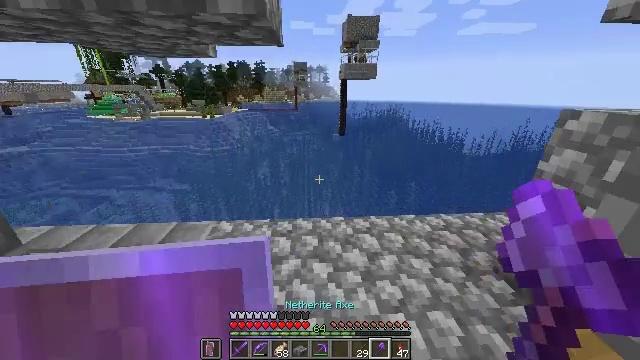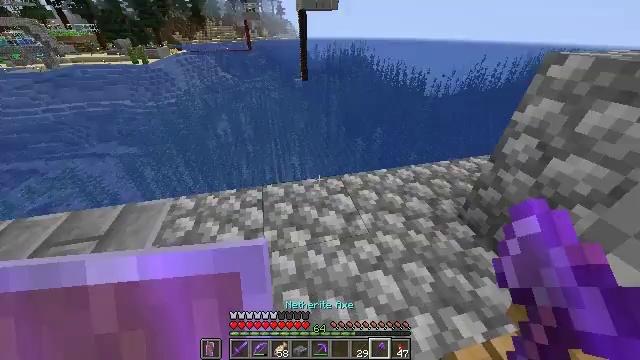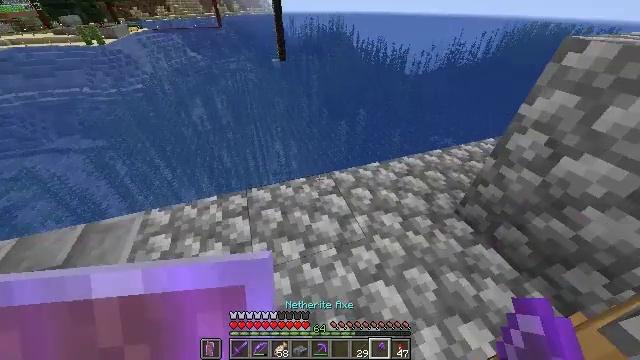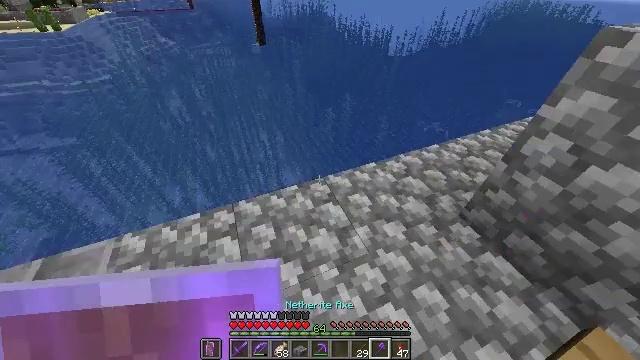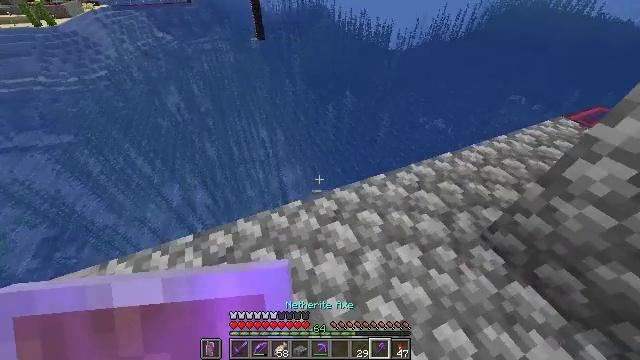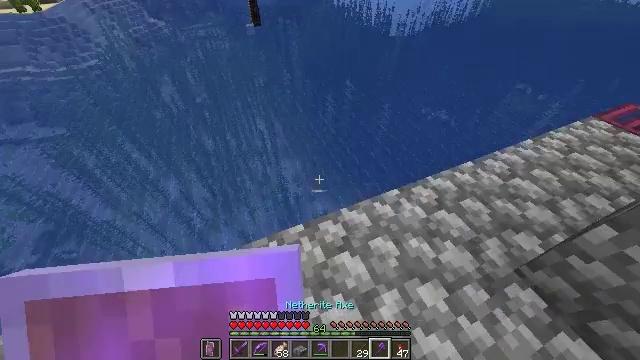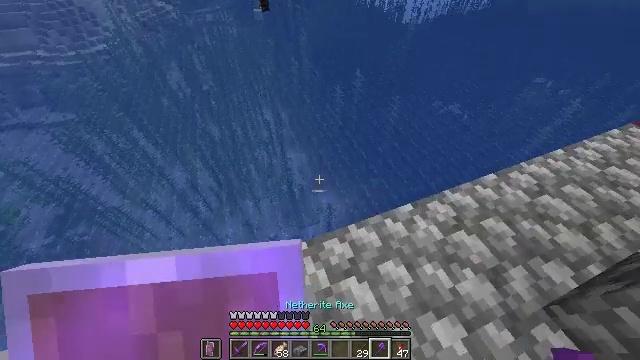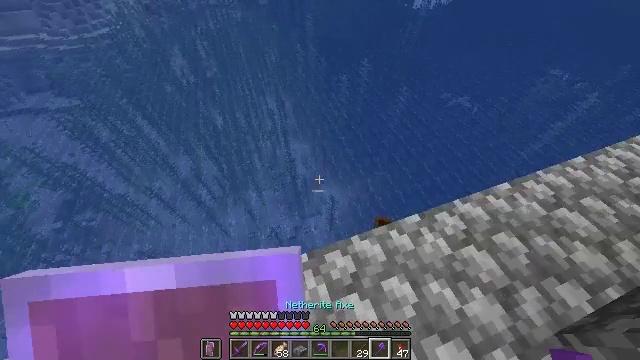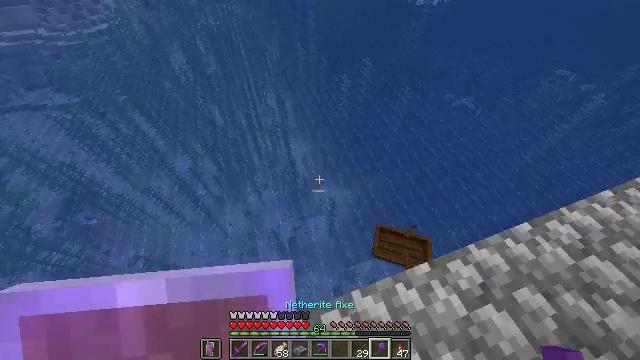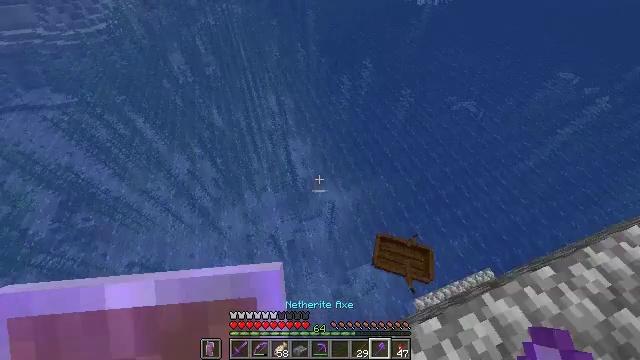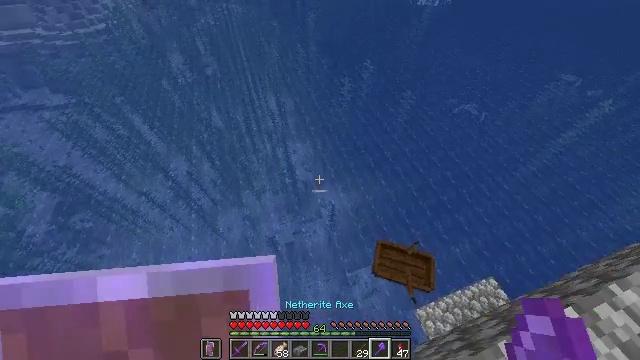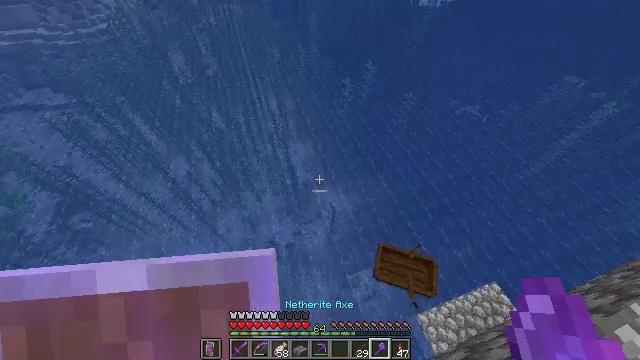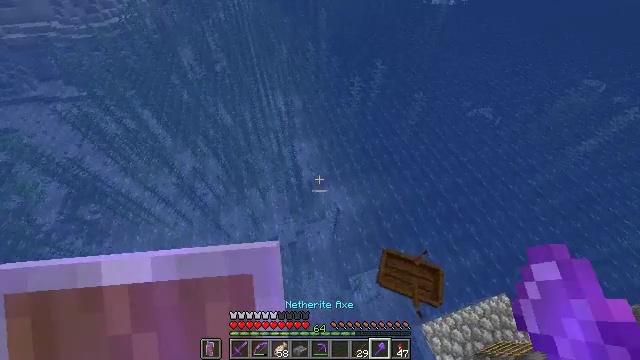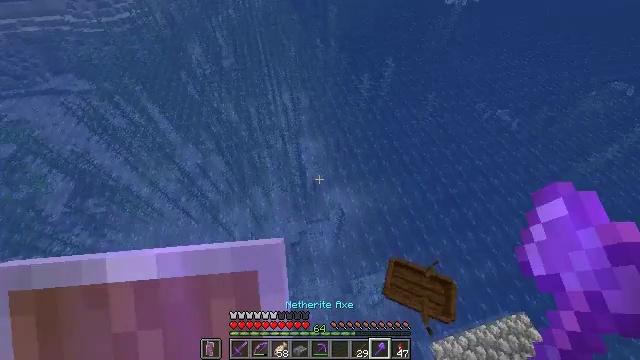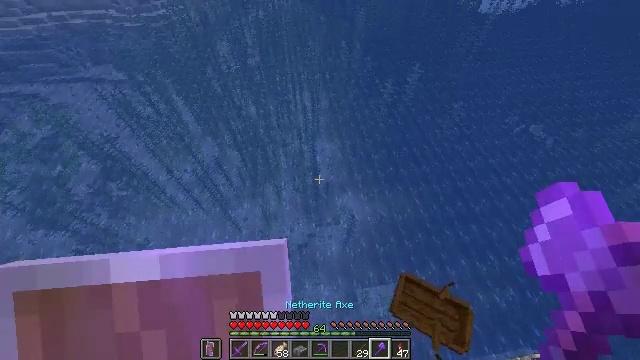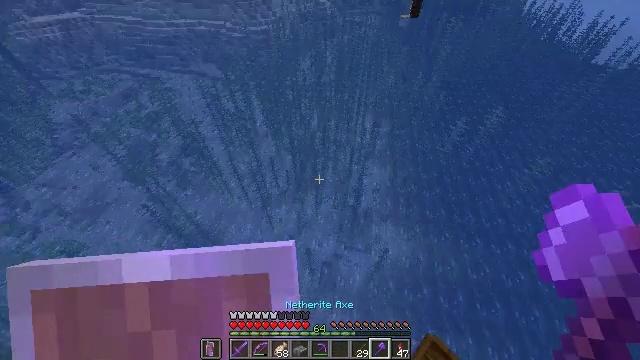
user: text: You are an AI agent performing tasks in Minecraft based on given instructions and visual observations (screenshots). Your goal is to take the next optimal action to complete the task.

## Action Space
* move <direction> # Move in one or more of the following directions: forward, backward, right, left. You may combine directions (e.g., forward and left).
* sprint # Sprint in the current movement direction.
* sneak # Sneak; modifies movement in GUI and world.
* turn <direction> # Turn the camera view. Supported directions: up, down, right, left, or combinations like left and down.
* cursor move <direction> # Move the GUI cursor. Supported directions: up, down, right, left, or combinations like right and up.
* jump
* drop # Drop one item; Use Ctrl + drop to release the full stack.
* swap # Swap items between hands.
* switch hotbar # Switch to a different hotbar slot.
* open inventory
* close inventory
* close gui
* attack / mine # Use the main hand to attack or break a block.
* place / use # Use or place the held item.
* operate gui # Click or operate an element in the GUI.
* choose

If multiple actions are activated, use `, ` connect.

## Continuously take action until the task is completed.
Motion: motion action
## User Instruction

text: Gather the blast furnace into your inventory.
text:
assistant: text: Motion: move forward, sprint, turn right and down
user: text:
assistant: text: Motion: move forward, sprint, turn right and down
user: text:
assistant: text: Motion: move forward, sprint, turn right and down
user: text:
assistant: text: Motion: move forward, sprint, turn down
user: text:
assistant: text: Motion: move forward, sprint, turn down
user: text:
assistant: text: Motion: move forward, sprint, turn left and down
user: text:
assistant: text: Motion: move forward, sprint, turn left and down
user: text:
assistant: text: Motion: move forward, sprint
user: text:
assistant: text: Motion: move forward, sprint
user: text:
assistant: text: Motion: move forward, sprint
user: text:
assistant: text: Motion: move forward, sprint
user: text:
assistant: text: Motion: move forward, sprint, turn left
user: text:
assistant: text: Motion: move forward, sprint, turn left
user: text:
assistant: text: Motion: move forward, sprint, turn left
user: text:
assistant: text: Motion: move forward, sprint, turn left and up
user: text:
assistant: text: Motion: move forward, sprint, turn left and up
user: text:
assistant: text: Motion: move forward, sprint, turn left and up
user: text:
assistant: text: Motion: move forward, sprint
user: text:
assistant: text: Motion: move forward, sprint, turn right
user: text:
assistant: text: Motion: move forward, sprint, turn right and down
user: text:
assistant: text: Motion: move forward, sprint, turn right and down
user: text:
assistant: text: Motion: move forward, sprint, turn right and up
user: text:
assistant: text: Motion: move forward, sprint, turn right and up
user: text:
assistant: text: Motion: move forward, sprint, turn right and up
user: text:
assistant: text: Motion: move forward, sprint, turn up
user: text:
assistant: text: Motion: move forward, sprint, turn right and up, use / place
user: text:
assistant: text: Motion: move forward, sprint, turn right and up, use / place
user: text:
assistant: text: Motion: sprint, turn right and up
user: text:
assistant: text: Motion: turn right and up
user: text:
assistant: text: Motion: no_op